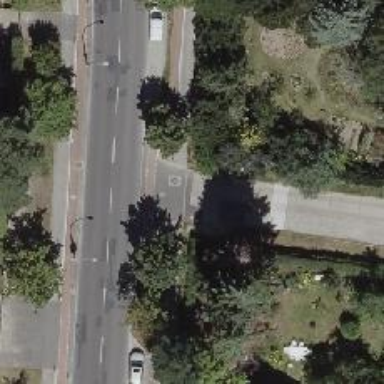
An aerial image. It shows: Road with "give way" sign.